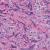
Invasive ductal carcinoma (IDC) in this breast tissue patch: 1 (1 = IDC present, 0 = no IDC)